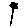
Label: flower